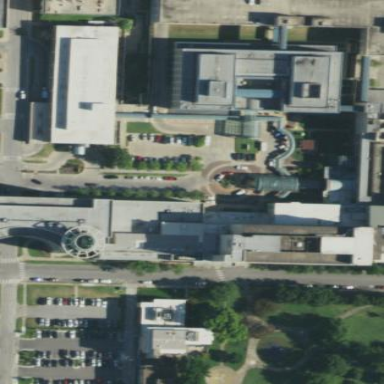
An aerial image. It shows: Hospital building.